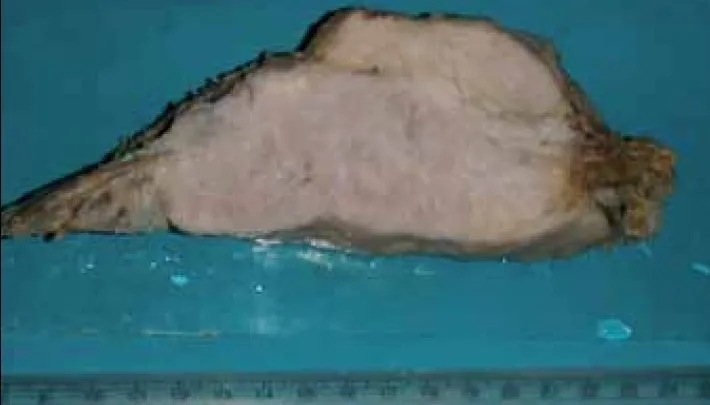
Cut surface of the tumor with attached rib.
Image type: medical_photograph (other_medical_photograph)